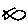
Label: fish